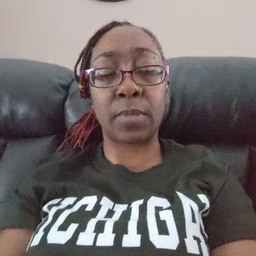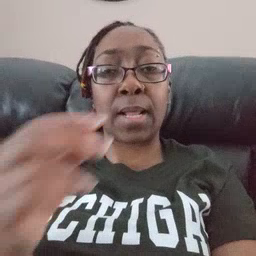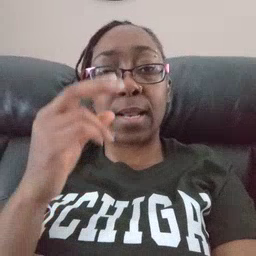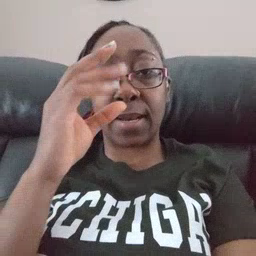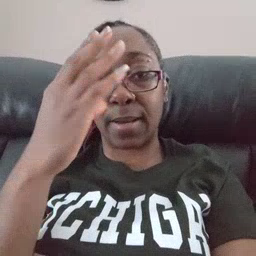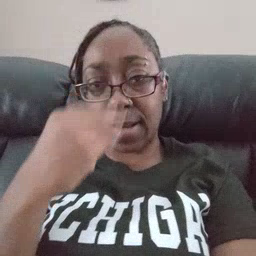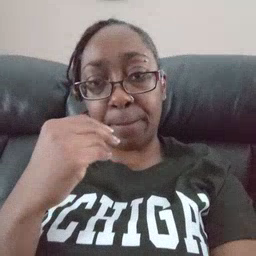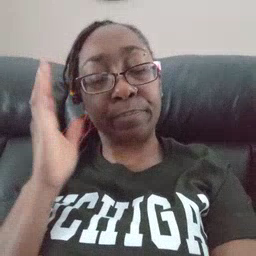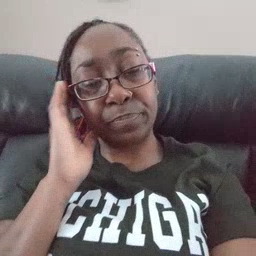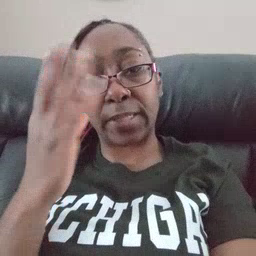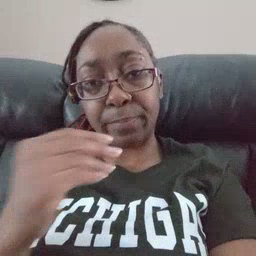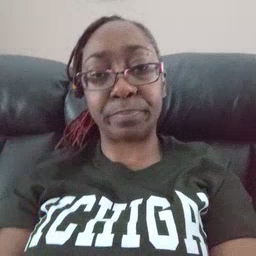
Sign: nap